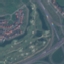
Label: Highway